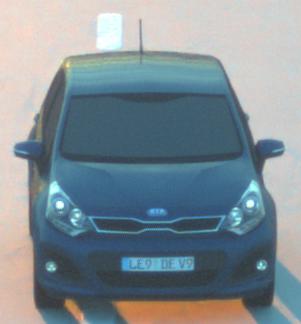
Make: KIA
Model: Rio 1.2
Detailed model: Rio (UB)
Model produced from: 2011/09
Model produced until: 2015/01
Doors: 3
Color: blue
Road condition: dry road
Daytime: sunrise or sunset
Contrast: medium contrast